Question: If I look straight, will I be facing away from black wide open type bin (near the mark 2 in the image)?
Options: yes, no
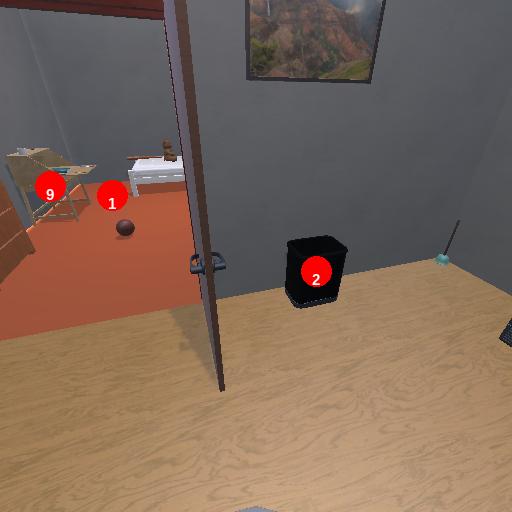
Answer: yes